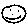
Label: smiley face